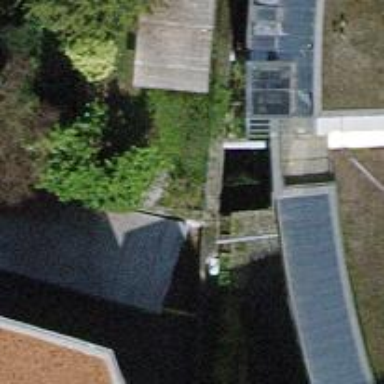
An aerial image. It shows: Retaining wall.